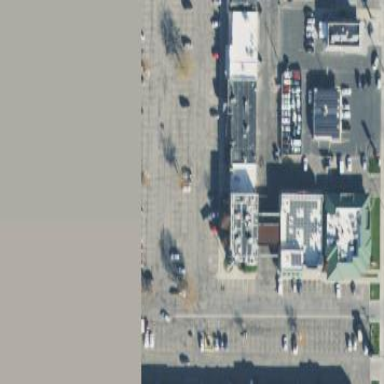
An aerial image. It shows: Retail area.